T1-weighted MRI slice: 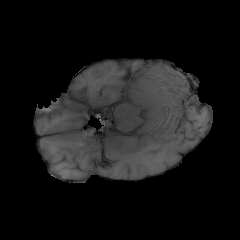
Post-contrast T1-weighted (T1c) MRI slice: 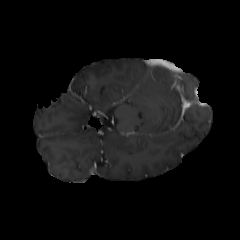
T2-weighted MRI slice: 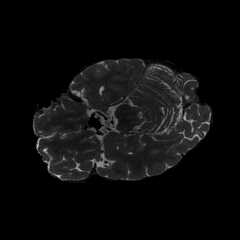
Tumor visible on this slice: no